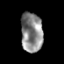
Tissue: prostate
Cell type: T cells
Senescence score: 0.3217
Nuclear area (px): 841
Mean DAPI intensity: 136.584